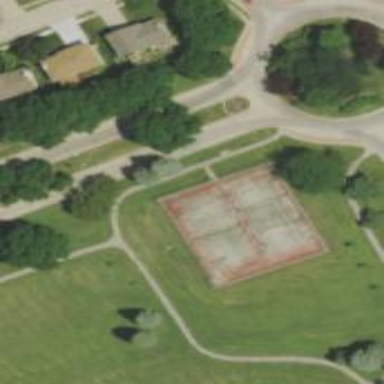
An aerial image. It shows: Tennis court on the leisure land pitch.